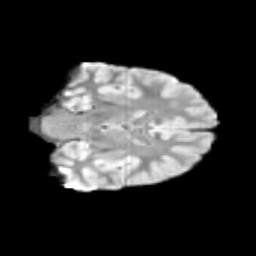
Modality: T2w
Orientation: coronal
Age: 10
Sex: male
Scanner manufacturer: siemens
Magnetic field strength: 3 T
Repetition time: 3.8 s
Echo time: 0.07 s